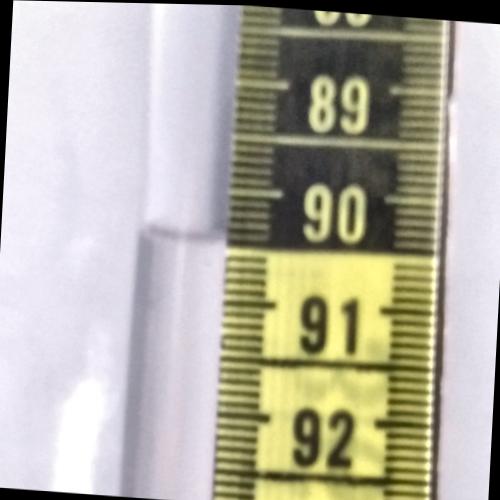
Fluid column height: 90.4 cm